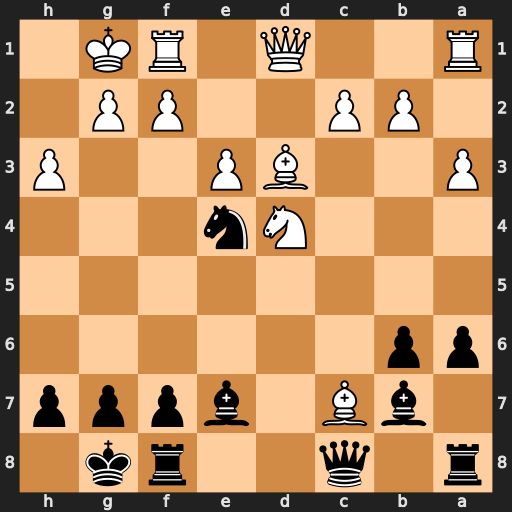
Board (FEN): r1q2rk1/1bB1bppp/pp6/8/3Nn3/P2BP2P/1PP2PP1/R2Q1RK1
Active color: b
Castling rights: -
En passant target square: -
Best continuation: Qxc7